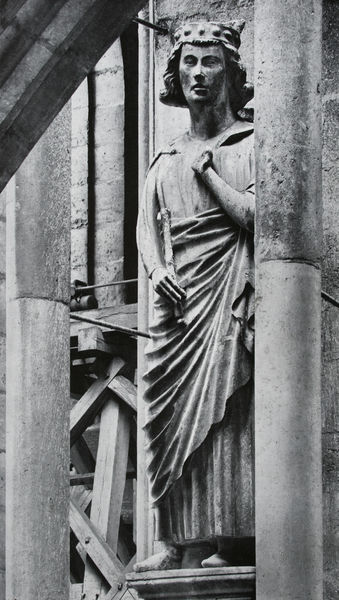
Titel: Nordquerhausfassade, Strebepfeiler von der Westseite: König (sog. Hl. Ludwig)
Standort: Reims
Institution: Kathedrale von Reims
Schlagwörter: hand, kopf, mann, umhang, weiß, frau, grau, haar, holz, marmor, schwarz, säule, säulen, architektur, arme, falten, gesicht, lang, mensch, sockel, stehen, stein, hände, kirche, figur, gewand, haare, mantel, krone, locken, renaissance, skulptur, statue, füße, fassade, stab, könig, detail, bronze, faltenwurf, plastik, podest, steinmetz, foto, nische, gerüst, dom, schwarzweiss, schwert, herrscher, altar, rom, photo, fragment, dienste, heiliger, heilige, heilig, royal, zepter, szepter, standbild, heinrich, piedestal, statur, reparatur, naumburg, domfigur, ergriffenheit, säulenheiliger, lapidarium